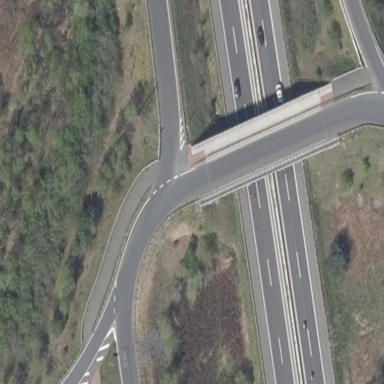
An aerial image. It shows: Bridge with beam structure.